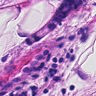
Metastatic tissue present: yes